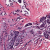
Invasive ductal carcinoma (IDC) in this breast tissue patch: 0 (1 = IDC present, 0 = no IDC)